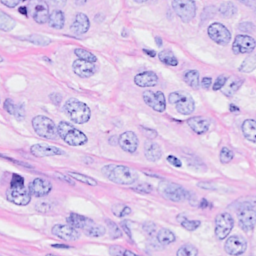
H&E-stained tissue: Breast